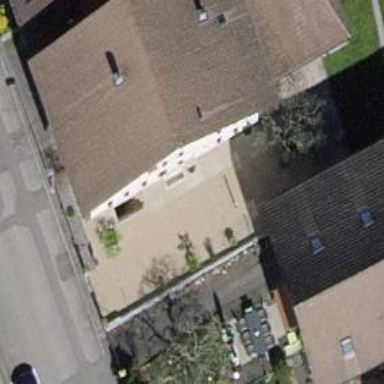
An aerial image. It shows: Gabled roof house.